Question: I have the following middlewares in my app:
'''
app.use(express.favicon(__dirname + '/static/public/images/favicon.ico'));
app.use(express.compress());
app.use(express.json());
app.use(express.urlencoded());
app.use(express.cookieParser('SECRET!'));
app.use(express.static(__dirname + config.static_path, {maxAge: 365 * 86400000}));
app.use(express.session({secret: 'SECRET!'}));
app.use(flash());
app.use(passport.initialize());
app.use(passport.session());
app.use(app.router);
'''
headers example:

But the static content do not compressing. What could be the problem?
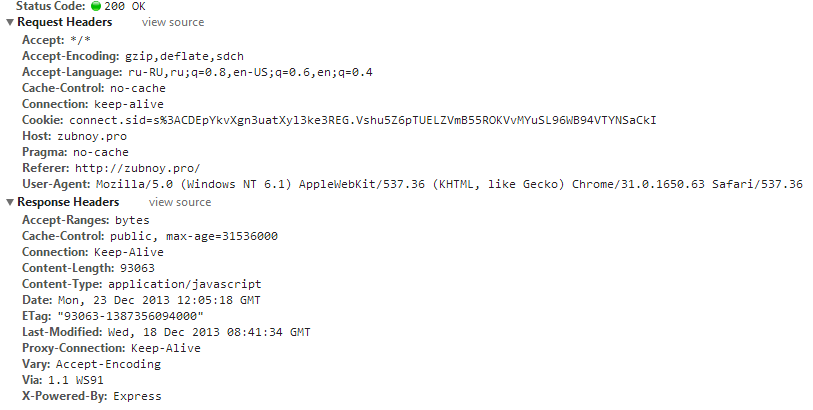
Answer: There are several reasons why your static content may not get compressed:
- 'express.compress'- 'express.compress'
To fix:
'''
app.use(express.compress({
threshold : 0, // or whatever you want the lower threshold to be
filter : function(req, res) {
var ct = res.get('content-type');
// return 'true' for content types that you want to compress,
// 'false' otherwise
...
}
}));
'''
(as a reference, <URL>